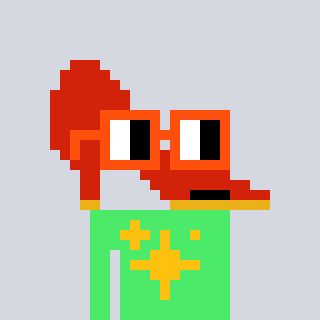
a pixel art character with square orange glasses, a highheel-shaped head and a teal-colored body on a cool background